Question: How can I set a system app (my custom system app) to be NOT DISABLED?
Just like the Launcher or Settings that the "Disable" button is not enabled. So the user can't disable my system app.
Below is the Launcher's effect:

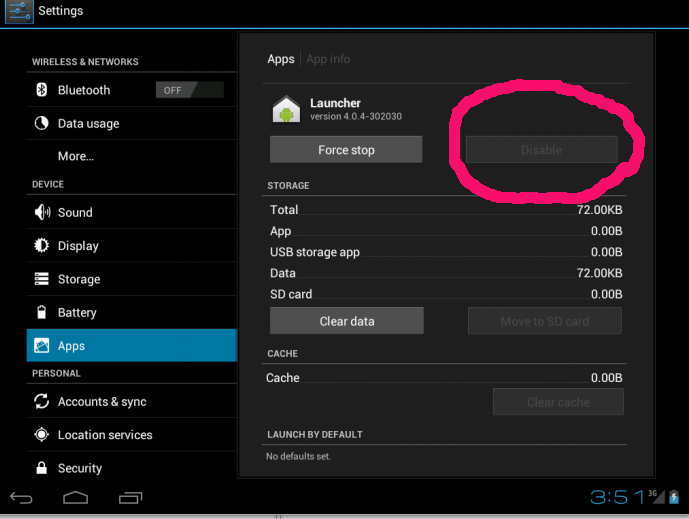
Answer: It's not possible for a third party application (like yours) to define itself as not being possible to disable- It's important that the user be able to disable application on their system. If you find a way, that will be considered a security flaw, and it'll likely be disabled in the next release of Android :)
Launcher and Settings are special cases in terms of not being possible to disable, since disabling those would make it difficult/impossible for the user to maintain their own device (or to undo their decision, since they wouldn't be able to launch the settings Activity and re-enable it).